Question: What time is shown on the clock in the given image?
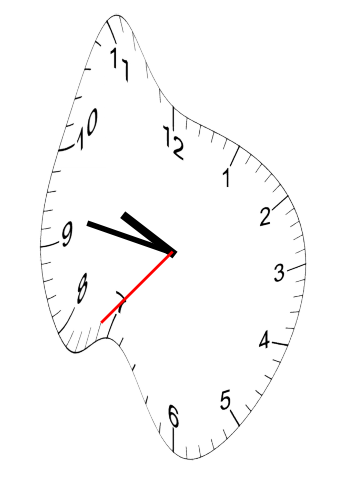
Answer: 09:46:37